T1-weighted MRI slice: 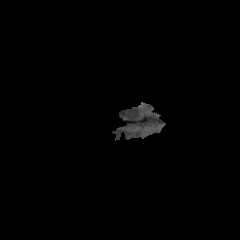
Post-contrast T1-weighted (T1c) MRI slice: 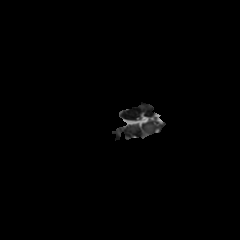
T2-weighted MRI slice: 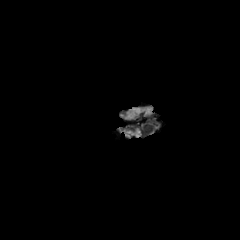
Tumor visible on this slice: no